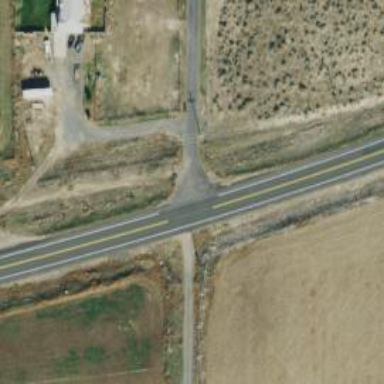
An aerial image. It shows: Stop road.